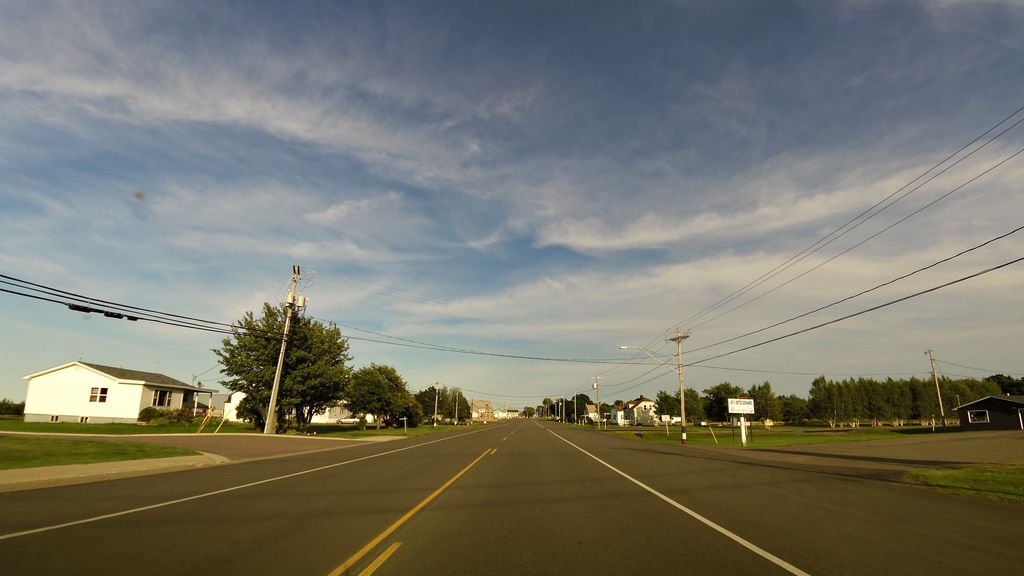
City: charlottetown